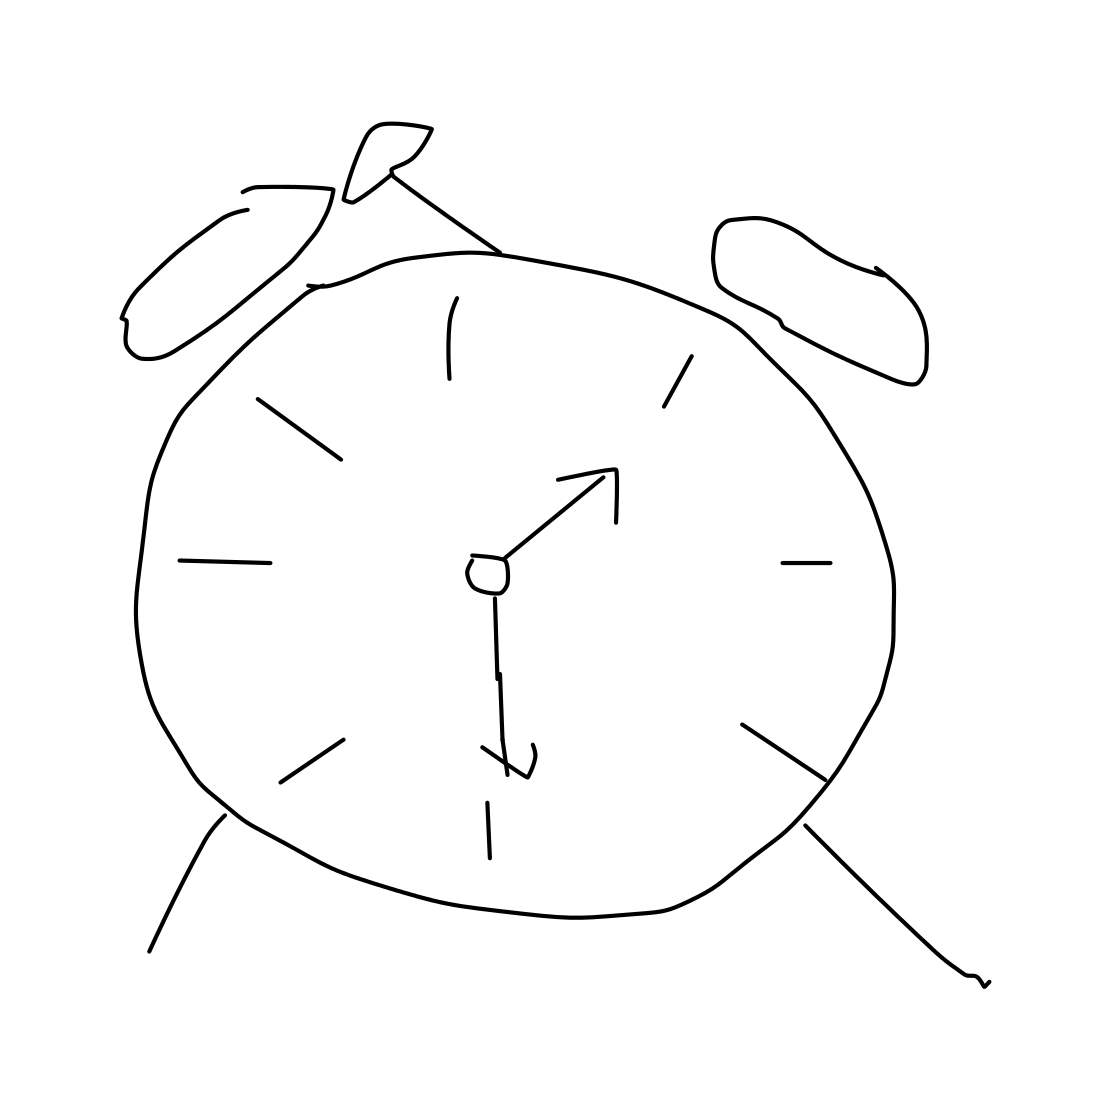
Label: alarm clock